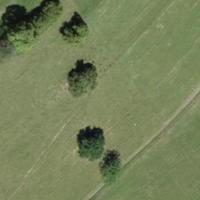
EUNIS habitat code: 24
Species observed at this site:
Arcyptera fusca